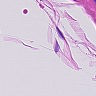
Metastatic tissue present: no